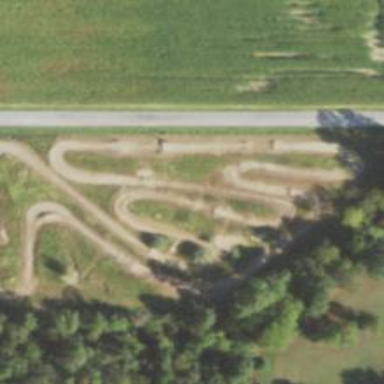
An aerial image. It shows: Dirt raceway for motocross sports.